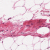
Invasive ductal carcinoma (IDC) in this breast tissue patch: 0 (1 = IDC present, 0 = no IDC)